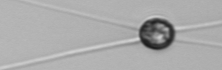
Label: Chaetoceros_danicus